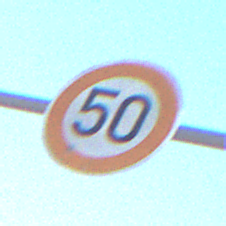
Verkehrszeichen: Geschwindigkeit50
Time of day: SunriseSunset
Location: Outdoor (Suburban)
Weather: PartlyCloudy
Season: Winter
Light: Natural